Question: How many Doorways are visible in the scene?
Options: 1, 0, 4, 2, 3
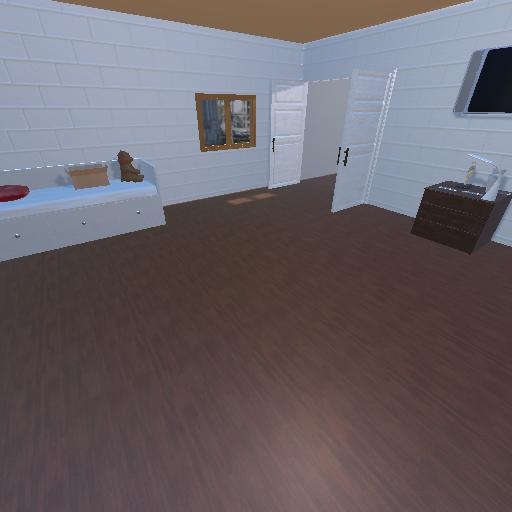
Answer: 1